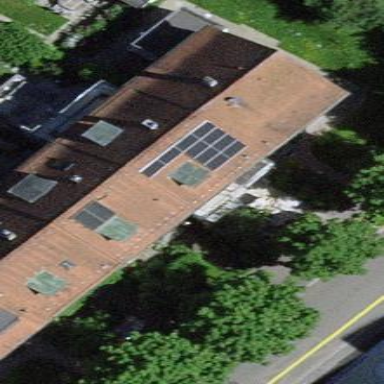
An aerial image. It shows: Terrace building.